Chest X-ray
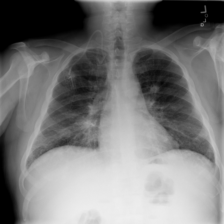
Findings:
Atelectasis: negative
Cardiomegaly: negative
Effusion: negative
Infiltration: negative
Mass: positive
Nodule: negative
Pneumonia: negative
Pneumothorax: negative
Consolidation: negative
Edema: negative
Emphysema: negative
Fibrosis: negative
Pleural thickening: negative
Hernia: negative